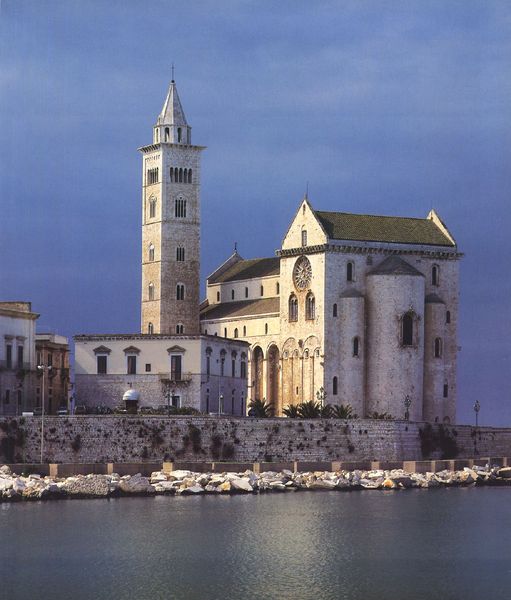
Titel: Dom S. Nicola Pellegrino
Standort: Trani (EU - I - Apulien)
Schlagwörter: blau, himmel, meer, fluss, see, ufer, fenster, lampe, säulen, dach, kirche, turm, mauer, uhr, rosette, apsis, festungsanlage